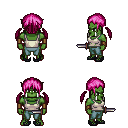
a pixel art fantasy rpg character, male body template, orc, green skin, white pirate shirt, teal pants, pink twin-tailed hairstyle, leather bracers, ghillies, dagger, four views (front, back, left, right), 2x2 character sprite sheet, small pixel art, hard edges, no anti-aliasing